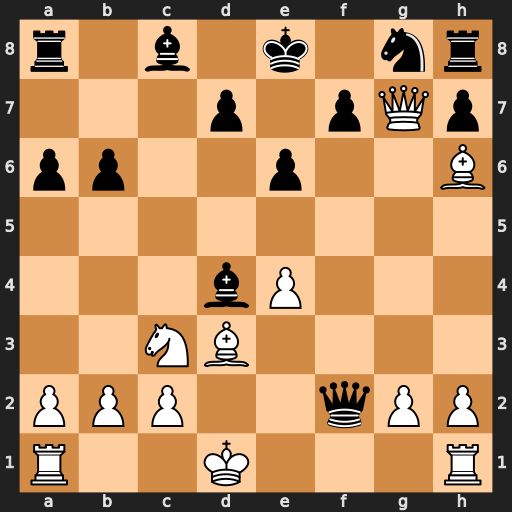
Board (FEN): r1b1k1nr/3p1pQp/pp2p2B/8/3bP3/2NB4/PPP2qPP/R2K3R
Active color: w
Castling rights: kq
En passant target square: -
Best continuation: Qf8#